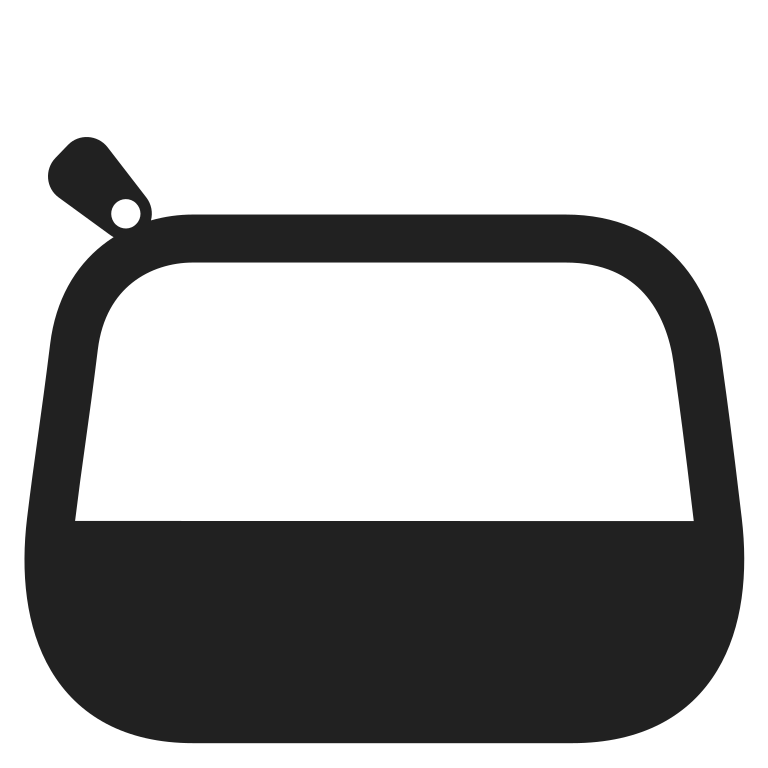
clutch bag high contrast